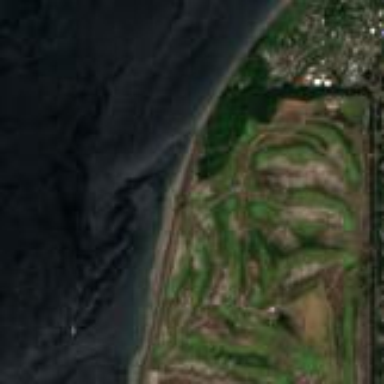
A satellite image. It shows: Golf course.